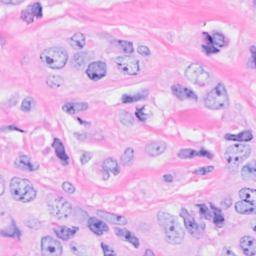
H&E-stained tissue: Breast